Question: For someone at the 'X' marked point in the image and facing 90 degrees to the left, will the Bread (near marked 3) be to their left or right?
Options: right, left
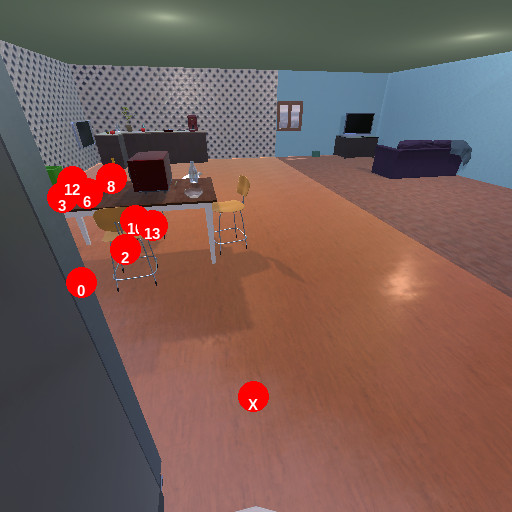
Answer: right